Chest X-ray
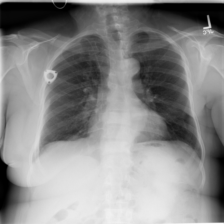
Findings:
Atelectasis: negative
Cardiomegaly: negative
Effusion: negative
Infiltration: negative
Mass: negative
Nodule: negative
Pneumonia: negative
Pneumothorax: negative
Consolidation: negative
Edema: negative
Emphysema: negative
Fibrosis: negative
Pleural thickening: negative
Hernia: negative